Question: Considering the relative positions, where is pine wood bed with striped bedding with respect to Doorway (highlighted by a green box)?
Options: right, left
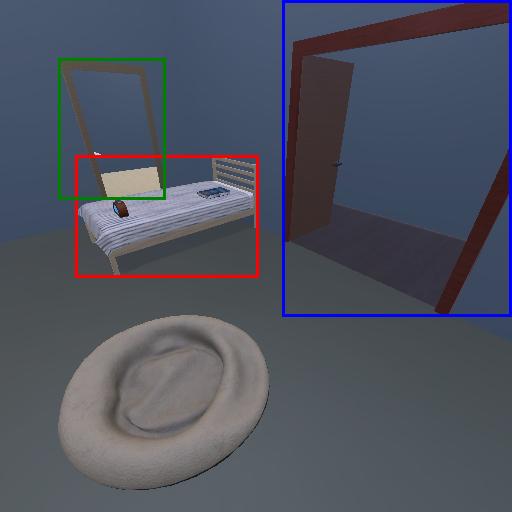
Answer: right